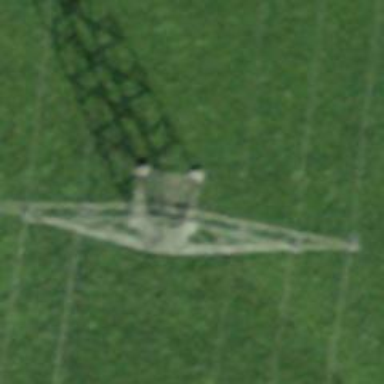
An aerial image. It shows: Power line in the image.